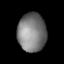
Tissue: lung
Cell type: Endothelial cells
Senescence score: 0.6352
Nuclear area (px): 1064
Mean DAPI intensity: 124.808